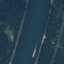
Label: River